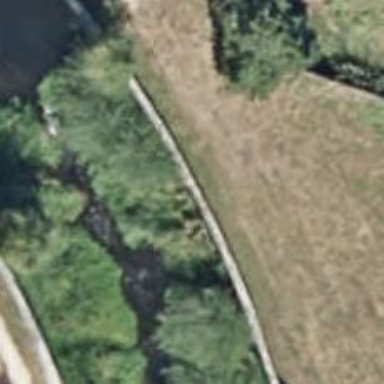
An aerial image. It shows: Retaining wall.